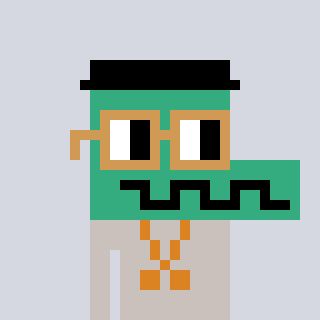
a pixel art character with square brown glasses, a crocodile-shaped head and a foggrey-colored body on a cool background